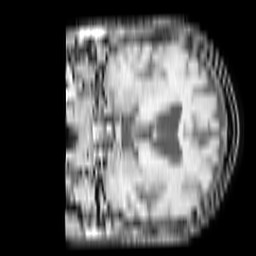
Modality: T1w
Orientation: coronal
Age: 58
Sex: male
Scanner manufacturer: philips
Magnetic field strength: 1.5 T
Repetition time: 0.2556 s
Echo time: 0.001878 s